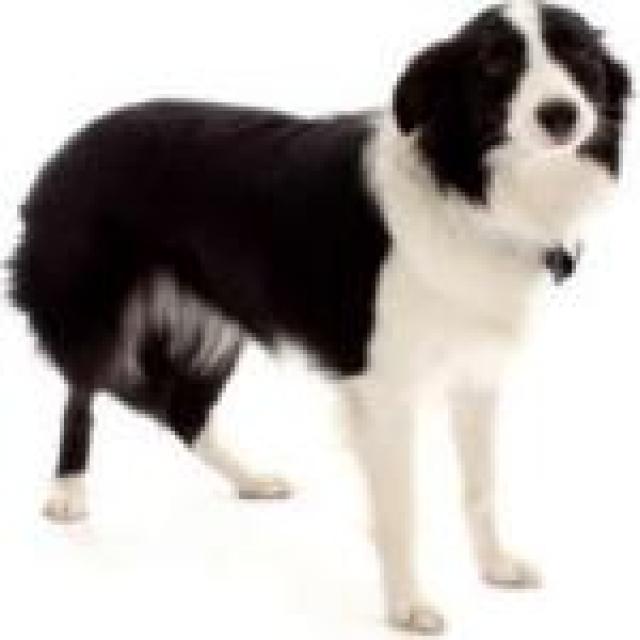
Healthy canine skin — no visible lesions, inflammation, or abnormalities. The skin and coat appear normal.